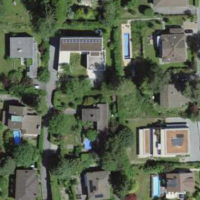
EUNIS habitat code: 55
Species observed at this site:
Fraxinus excelsior